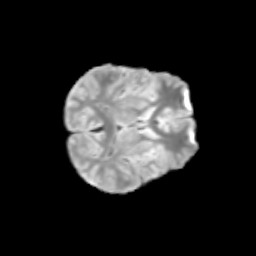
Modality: T2w
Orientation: axial
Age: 11
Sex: male
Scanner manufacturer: siemens
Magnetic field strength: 3 T
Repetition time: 3.8 s
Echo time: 0.07 s